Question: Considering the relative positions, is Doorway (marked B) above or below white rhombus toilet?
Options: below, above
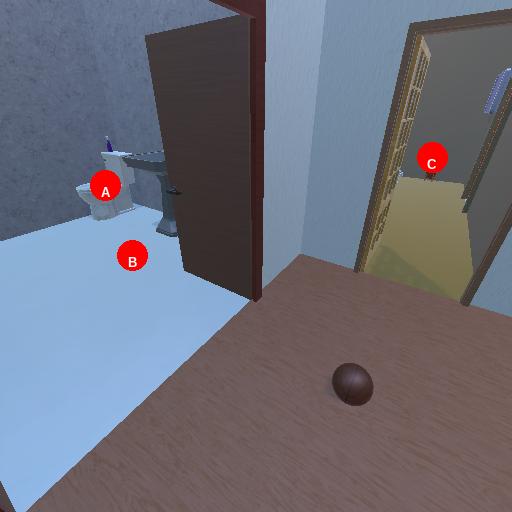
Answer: below